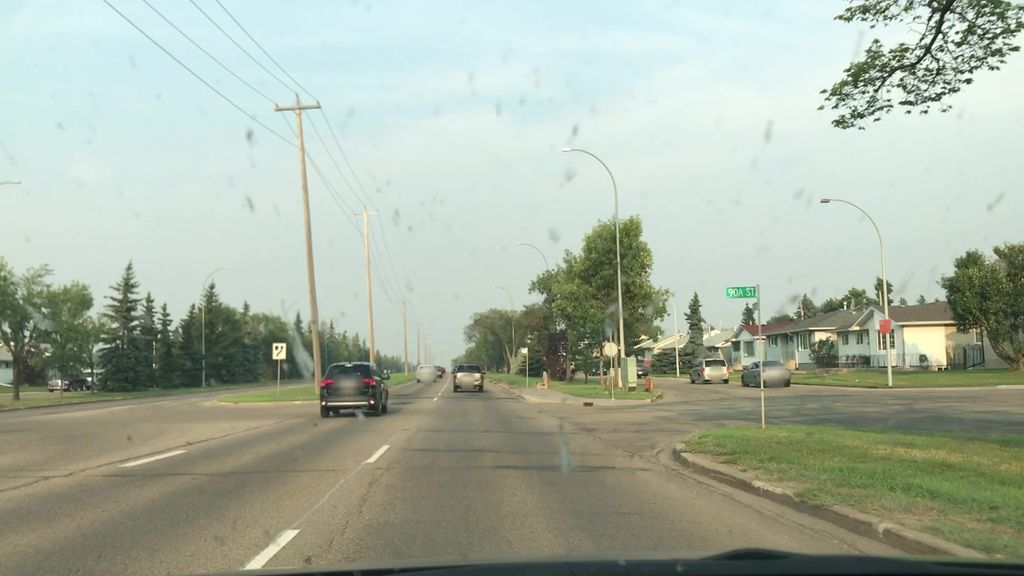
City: edmonton